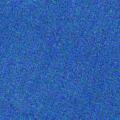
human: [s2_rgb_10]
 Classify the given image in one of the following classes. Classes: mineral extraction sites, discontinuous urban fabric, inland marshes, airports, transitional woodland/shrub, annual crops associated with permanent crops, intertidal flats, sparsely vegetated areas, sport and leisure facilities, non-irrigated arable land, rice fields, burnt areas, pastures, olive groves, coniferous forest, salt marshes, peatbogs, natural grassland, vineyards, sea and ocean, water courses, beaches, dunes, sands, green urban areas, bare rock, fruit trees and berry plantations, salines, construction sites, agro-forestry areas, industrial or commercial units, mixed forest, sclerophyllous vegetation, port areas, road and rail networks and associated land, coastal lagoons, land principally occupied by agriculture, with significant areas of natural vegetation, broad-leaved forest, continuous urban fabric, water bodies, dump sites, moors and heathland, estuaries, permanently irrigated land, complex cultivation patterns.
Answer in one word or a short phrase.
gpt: sea and ocean